Question: I found many examples how to add Tooltip on a LineChart but no information or example how to add Tooltip on Live LineChart.
'''
import java.util.concurrent.ConcurrentLinkedQueue;
import java.util.concurrent.ExecutorService;
import java.util.concurrent.Executors;
import java.util.concurrent.ThreadFactory;
import java.util.logging.Level;
import java.util.logging.Logger;
import javafx.animation.AnimationTimer;
import javafx.application.Application;
import javafx.beans.value.ChangeListener;
import javafx.beans.value.ObservableValue;
import javafx.scene.Node;
import javafx.scene.Scene;
import javafx.scene.chart.AreaChart;
import javafx.scene.chart.NumberAxis;
import javafx.scene.chart.XYChart.Data;
import javafx.scene.chart.XYChart.Series;
import javafx.scene.control.Tooltip;
import javafx.stage.Stage;
public class MainApp extends Application
{
private static final int MAX_DATA_POINTS = 50;
private Series series;
private Series series2;
private int xSeriesData = 0;
private ConcurrentLinkedQueue<Number> dataQ = new ConcurrentLinkedQueue<Number>();
private ConcurrentLinkedQueue<Number> dataQ2 = new ConcurrentLinkedQueue<Number>();
private ExecutorService executor;
private AddToQueue addToQueue;
private NumberAxis xAxis;
private void init(Stage primaryStage)
{
xAxis = new NumberAxis(0, MAX_DATA_POINTS, MAX_DATA_POINTS / 10);
xAxis.setForceZeroInRange(false);
xAxis.setAutoRanging(false);
NumberAxis yAxis = new NumberAxis();
yAxis.setAutoRanging(true);
//-- Chart
final AreaChart<Number, Number> sc = new AreaChart<Number, Number>(xAxis, yAxis)
{
// Override to remove symbols on each data point
@Override
protected void dataItemAdded(Series<Number, Number> series, int itemIndex, Data<Number, Number> item)
{
}
};
sc.setAnimated(false);
sc.setId("liveAreaChart");
sc.setTitle("Animated Area Chart");
//-- Chart Series
series = new AreaChart.Series<Number, Number>();
series.setName("Area Chart Series");
series2 = new AreaChart.Series<Number, Number>();
series2.setName("Area Chart Series");
sc.getData().addAll(series, series2);
xAxis.setTickLabelsVisible(false);
xAxis.setTickMarkVisible(false);
xAxis.setMinorTickVisible(false);
primaryStage.setScene(new Scene(sc));
}
@Override
public void start(Stage primaryStage) throws Exception
{
init(primaryStage);
primaryStage.show();
//-- Prepare Executor Services
executor = Executors.newCachedThreadPool(new ThreadFactory()
{
@Override
public Thread newThread(Runnable r)
{
Thread thread = new Thread(r);
thread.setDaemon(true);
return thread;
}
});
addToQueue = new AddToQueue();
executor.execute(addToQueue);
//-- Prepare Timeline
prepareTimeline();
}
public static void main(String[] args)
{
launch(args);
}
private class AddToQueue implements Runnable
{
@Override
public void run()
{
try
{
// add a item of random data to queue
dataQ.add(Math.random());
dataQ2.add(Math.random());
Thread.sleep(200);
executor.execute(this);
}
catch (InterruptedException ex)
{
Logger.getLogger(MainApp.class.getName()).log(Level.SEVERE, null, ex);
}
}
}
//-- Timeline gets called in the JavaFX Main thread
private void prepareTimeline()
{
// Every frame to take any data from queue and add to chart
new AnimationTimer()
{
@Override
public void handle(long now)
{
addDataToSeries();
}
}.start();
}
private void addDataToSeries()
{
for (int i = 0; i < 20; i++)
{ //-- add 20 numbers to the plot+
if (dataQ.isEmpty())
break;
Data data = new AreaChart.Data(xSeriesData++, dataQ.remove());
series.getData().add(data);
data.nodeProperty().addListener(new ChangeListener<Node>()
{
@Override
public void changed(ObservableValue<? extends Node> arg0, Node arg1,
Node arg2)
{
Tooltip t = new Tooltip(data.getYValue().toString() + '
' + data.getXValue());
Tooltip.install(arg2, t);
data.nodeProperty().removeListener(this);
}
});
if (dataQ2.isEmpty())
break;
series2.getData().add(new AreaChart.Data(xSeriesData, dataQ2.remove()));
}
// remove points to keep us at no more than MAX_DATA_POINTS
if (series.getData().size() > MAX_DATA_POINTS)
{
series.getData().remove(0, series.getData().size() - MAX_DATA_POINTS);
}
// remove points to keep us at no more than MAX_DATA_POINTS
if (series2.getData().size() > MAX_DATA_POINTS)
{
series2.getData().remove(0, series2.getData().size() - MAX_DATA_POINTS);
}
// update
xAxis.setLowerBound(xSeriesData - MAX_DATA_POINTS);
xAxis.setUpperBound(xSeriesData - 1);
}
}
'''
This is the result that I would like to create:

If possible I to set setCreateSymbols(false);
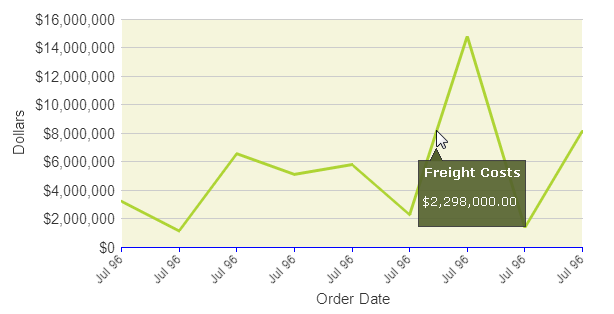
Answer: First, use a regular 'AreaChart' instead of the anonymous subclass you are using (i.e. don't override the 'dataAddedItem(...)' method). That method creates a default node to display for the data point if none already exists (this is a huge violation of separating data from presentation, imho, but there's nothing we can do about that...); you obviously need a graphic there to attach the tooltip to.
Once the data point has a node, you don't need to listen to the changes, so in your 'addDataToSeries()' method, remove the listener and just replace it with
'''
Tooltip t = new Tooltip(data.getYValue().toString() + '
' + data.getXValue());
Tooltip.install(data.getNode(), t);
'''
Or, just create your own graphic, attach a tooltip to it, and pass it to 'data.setNode(...);'.
You will still have a general usability problem; I don't see how the user is going to hover over a data point in the chart when everything is flying by at 5 units per second. And even if they could, by the time the tooltip appeared the points would have moved, so the values would be incorrect...
Update:
Just for fun, I tried this:
'''
ObjectProperty<Point2D> mouseLocationInScene = new SimpleObjectProperty<>();
Tooltip tooltip = new Tooltip();
sc.addEventHandler(MouseEvent.MOUSE_MOVED, evt -> {
if (! tooltip.isShowing()) {
mouseLocationInScene.set(new Point2D(evt.getSceneX(), evt.getSceneY()));
}
});
tooltip.textProperty().bind(Bindings.createStringBinding(() -> {
if (mouseLocationInScene.isNull().get()) {
return "" ;
}
double xInXAxis = xAxis.sceneToLocal(mouseLocationInScene.get()).getX() ;
double x = xAxis.getValueForDisplay(xInXAxis).doubleValue();
double yInYAxis = yAxis.sceneToLocal(mouseLocationInScene.get()).getY() ;
double y = yAxis.getValueForDisplay(yInYAxis).doubleValue() ;
return String.format("[%.3f, %.3f]", x, y);
}, mouseLocationInScene, xAxis.lowerBoundProperty(), xAxis.upperBoundProperty(),
yAxis.lowerBoundProperty(), yAxis.upperBoundProperty()));
Tooltip.install(sc, tooltip);
'''
This sets a tooltip on the chart that updates both as you move the mouse and as the chart scrolls below. This combines ideas from <URL>.